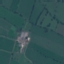
Land use / land cover: Pasture